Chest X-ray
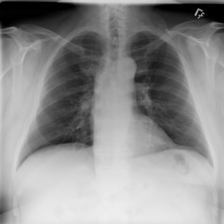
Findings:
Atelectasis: negative
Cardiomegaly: negative
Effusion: negative
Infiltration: negative
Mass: negative
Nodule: negative
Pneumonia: negative
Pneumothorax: negative
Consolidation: negative
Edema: negative
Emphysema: negative
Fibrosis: negative
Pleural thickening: negative
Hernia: negative